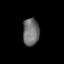
Tissue: skin
Cell type: Fibroblasts
Senescence score: 0.7053
Nuclear area (px): 436
Mean DAPI intensity: 113.399